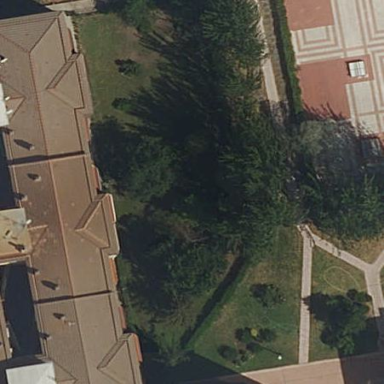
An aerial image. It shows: Garden area designated for leisure land.